Question: I have tried to configure an existing Maven project to run using cucumber-junit-platform-engine.
<URL>
I added the Maven dependencies needed, as in the linked project using spring-boot-starter-parent version 2.4.5 and cucumber-jvm version 6.10.4.
I set the junit-platform properties as follows:
'''
cucumber.execution.parallel.enabled=true
cucumber.execution.parallel.config.strategy=fixed
cucumber.execution.parallel.config.fixed.parallelism=4
'''
Used annotation '@Cucumber' in the runner class and '@SpringBootTest' for classes with steps definition.
It seems to work fine with creating parallel threads, but the problem is it creates all the threads at the start and opens as many browser windows (drivers) as the number of scenarios (e.g. 51 instead of 4).

I am using a 'CucumberHooks' class to add logic before and after scenarios and I'm guessing it interferes with the runner because of the annotations I'm using:
'''
import java.util.List;
import org.openqa.selenium.OutputType;
import org.openqa.selenium.TakesScreenshot;
import org.openqa.selenium.WebDriver;
import org.slf4j.Logger;
import org.slf4j.LoggerFactory;
import org.springframework.beans.factory.annotation.Autowired;
import io.cucumber.java.After;
import io.cucumber.java.Before;
import io.cucumber.java.Scenario;
import io.cucumber.plugin.ConcurrentEventListener;
import io.cucumber.plugin.event.EventHandler;
import io.cucumber.plugin.event.EventPublisher;
import io.cucumber.plugin.event.TestRunFinished;
import io.cucumber.plugin.event.TestRunStarted;
import io.github.bonigarcia.wdm.WebDriverManager;
public class CucumberHooks implements ConcurrentEventListener {
@Autowired
private ScenarioContext scenarioContext;
@Before
public void beforeScenario(Scenario scenario) {
scenarioContext.getNewDriverInstance();
scenarioContext.setScenario(scenario);
LOGGER.info("Driver initialized for scenario - {}", scenario.getName());
....
<some business logic here>
....
}
@After
public void afterScenario() {
Scenario scenario = scenarioContext.getScenario();
WebDriver driver = scenarioContext.getDriver();
takeErrorScreenshot(scenario, driver);
LOGGER.info("Driver will close for scenario - {}", scenario.getName());
driver.quit();
}
private void takeErrorScreenshot(Scenario scenario, WebDriver driver) {
if (scenario.isFailed()) {
final byte[] screenshot = ((TakesScreenshot) driver).getScreenshotAs(OutputType.BYTES);
scenario.attach(screenshot, "image/png", "Failure");
}
}
@Override
public void setEventPublisher(EventPublisher eventPublisher) {
eventPublisher.registerHandlerFor(TestRunStarted.class, beforeAll);
}
private EventHandler<TestRunStarted> beforeAll = event -> {
// something that needs doing before everything
.....<some business logic here>....
WebDriverManager.getInstance(DriverManagerType.CHROME).setup();
};
'''
}
I tried replacing the '@Before' tag from 'io.cucumber.java' with the '@BeforeEach' from 'org.junit.jupiter.api' and it does not work.
How can I solve this issue?
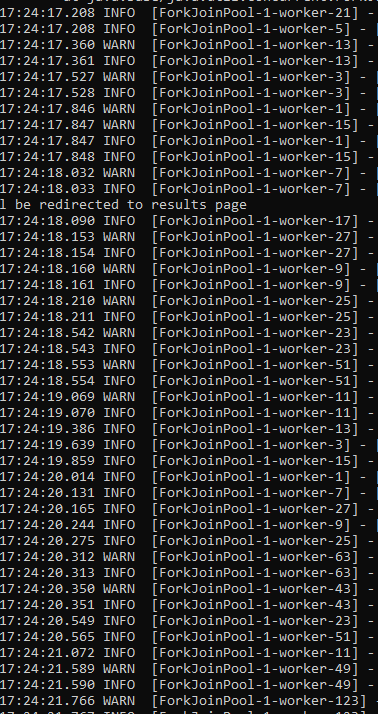
Answer: So as it turns out 'parallism' is mostly a suggestion. Cucumber uses JUnit5s <URL> which constructs a 'ForkJoinPool'.
From the docs on 'ForkJoinPool':
> For applications that require separate or custom pools, a ForkJoinPool may be constructed with a given target parallelism level; by default, equal to the number of available processors. The pool attempts to maintain enough active (or available) threads by dynamically adding, suspending, or resuming internal worker threads, even if some tasks are stalled waiting to join others. However, no such adjustments are guaranteed in the face of blocked I/O or other unmanaged synchronization.
So within a 'ForkJoinPool' when ever a thread blocks for example because it starts asynchronous communication with the web driver another thread may be started to maintain the parallelism.
Since all threads wait, more threads are added to the pool and more web drivers are started.
This means that rather then relying on the 'ForkJoinPool' to limit the number of webdrivers you have to do this yourself. You can use a library like <URL> or implement a rudimentary pool using a counting semaphore.
'''
@Component
@ScenarioScope
public class ScenarioContext {
private static final int MAX_CONCURRENT_WEB_DRIVERS = 1;
private static final Semaphore semaphore = new Semaphore(MAX_CONCURRENT_WEB_DRIVERS, true);
private WebDriver driver;
public WebDriver getDriver() {
if (driver != null) {
return driver;
}
try {
semaphore.acquire();
} catch (InterruptedException e) {
throw new RuntimeException(e);
}
try {
driver = CustomChromeDriver.getInstance();
} catch (Throwable t){
semaphore.release();
throw t;
}
return driver;
}
public void retireDriver() {
if (driver == null) {
return;
}
try {
driver.quit();
} finally {
driver = null;
semaphore.release();
}
}
}
'''